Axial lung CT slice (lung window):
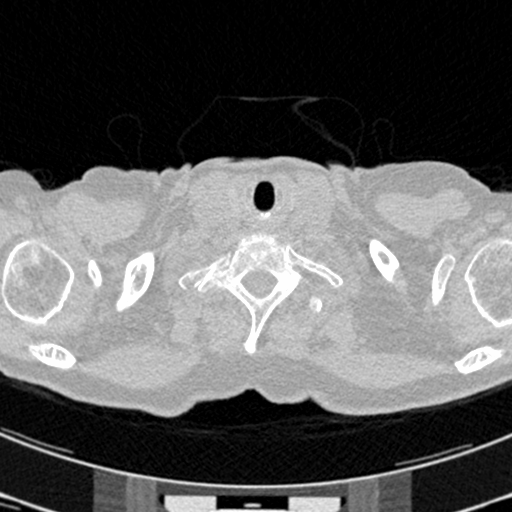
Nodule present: no